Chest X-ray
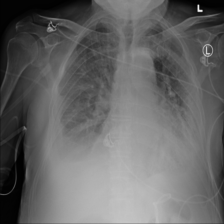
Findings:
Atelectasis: positive
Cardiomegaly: negative
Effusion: negative
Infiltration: negative
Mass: negative
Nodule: negative
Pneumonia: negative
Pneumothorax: negative
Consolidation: negative
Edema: negative
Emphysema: negative
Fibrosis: negative
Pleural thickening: negative
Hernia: negative